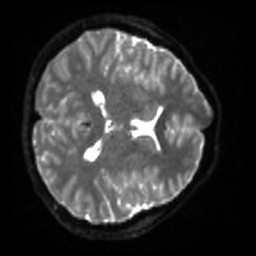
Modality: sbref
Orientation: axial
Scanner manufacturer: siemens
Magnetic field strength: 3 T
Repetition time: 4 s
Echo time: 0.0594 s